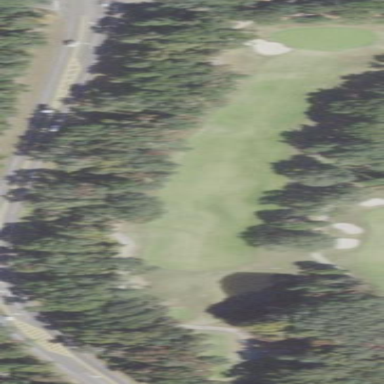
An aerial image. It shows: Golf course.